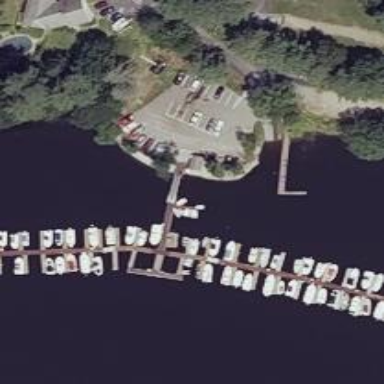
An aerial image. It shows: Man-made pier.